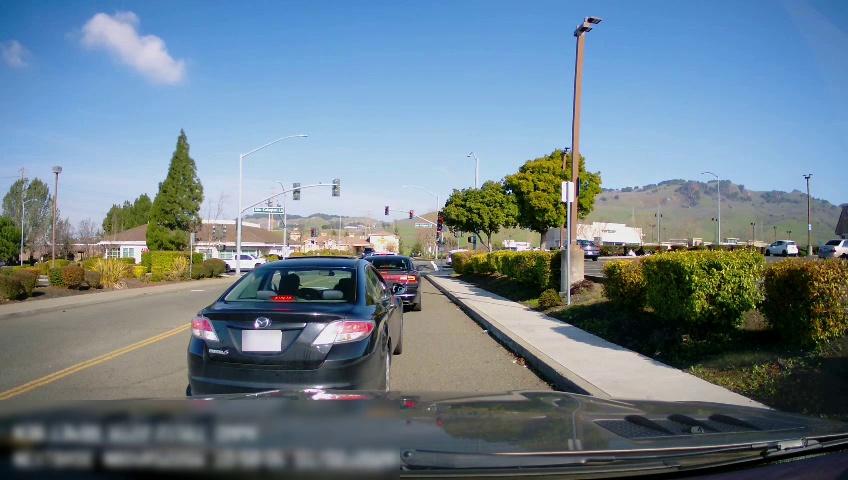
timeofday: Day
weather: Sunny
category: Drivable Space
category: Vehicles | Car
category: Vehicles | Car
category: Vehicles | Car
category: Vehicles | Car
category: Vehicles | Car
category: Vehicles | SUV
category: Vehicles | Truck
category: Lanes | Current Lane
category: Lanes | Opposite Lane
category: Traffic | Signs
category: Traffic | Signs
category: Traffic | Lights
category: Traffic | Lights